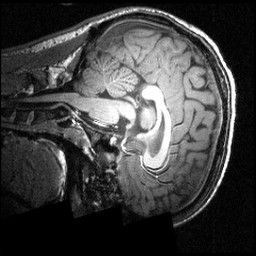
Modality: T1w
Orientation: sagittal
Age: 21
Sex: male
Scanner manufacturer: siemens
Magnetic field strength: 3.951 T
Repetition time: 1.5 s
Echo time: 0.00335 s